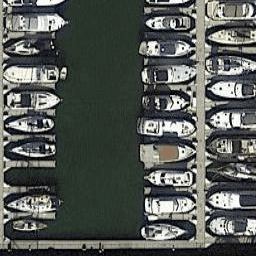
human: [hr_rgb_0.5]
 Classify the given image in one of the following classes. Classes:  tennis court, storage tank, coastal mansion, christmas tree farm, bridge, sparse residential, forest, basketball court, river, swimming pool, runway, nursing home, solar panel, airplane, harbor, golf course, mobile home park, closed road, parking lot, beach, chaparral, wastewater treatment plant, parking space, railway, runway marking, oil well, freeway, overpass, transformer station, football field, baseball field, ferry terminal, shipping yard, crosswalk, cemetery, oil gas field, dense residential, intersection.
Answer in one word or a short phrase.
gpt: harbor